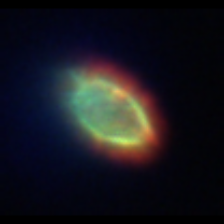
Taxon: Gyrodinium
Group: Dinoflagellates